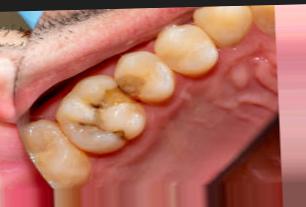
Condition: Caries